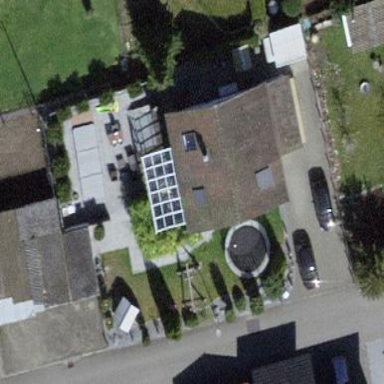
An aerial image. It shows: Building with tiled roof.